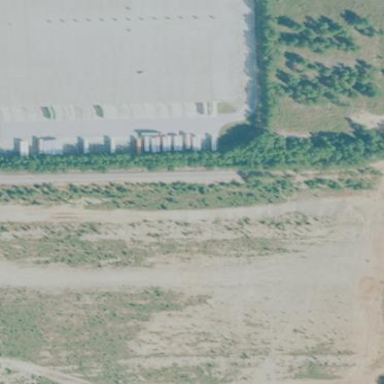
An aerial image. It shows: Industrial area with warehouses.